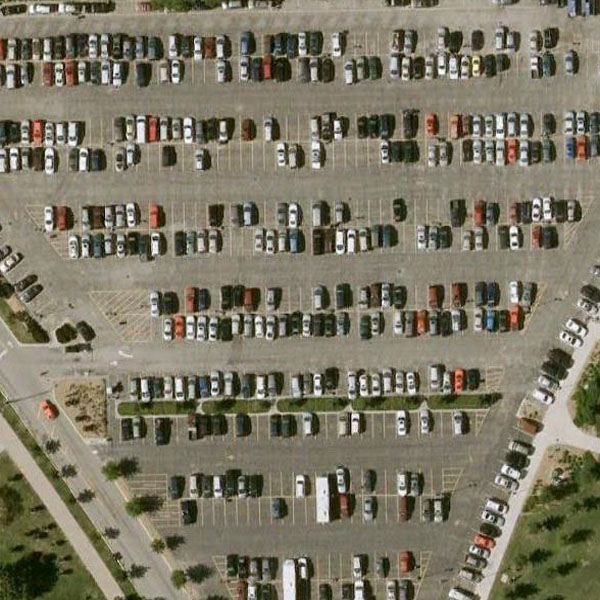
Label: Parking